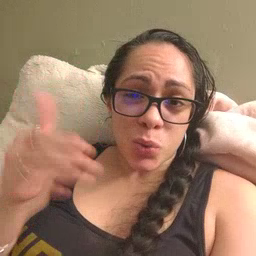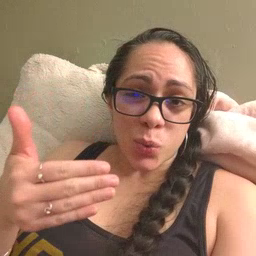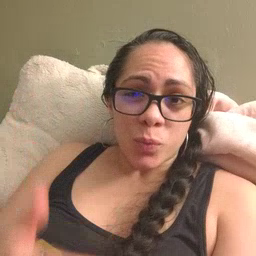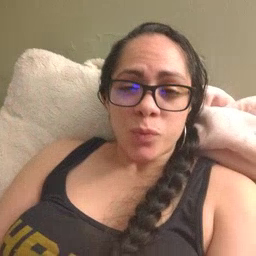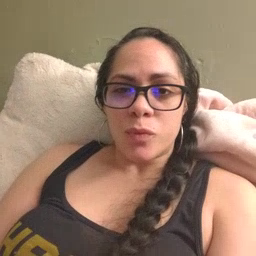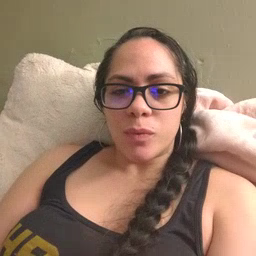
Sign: bedroom